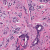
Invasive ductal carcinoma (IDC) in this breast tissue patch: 1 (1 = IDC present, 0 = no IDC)